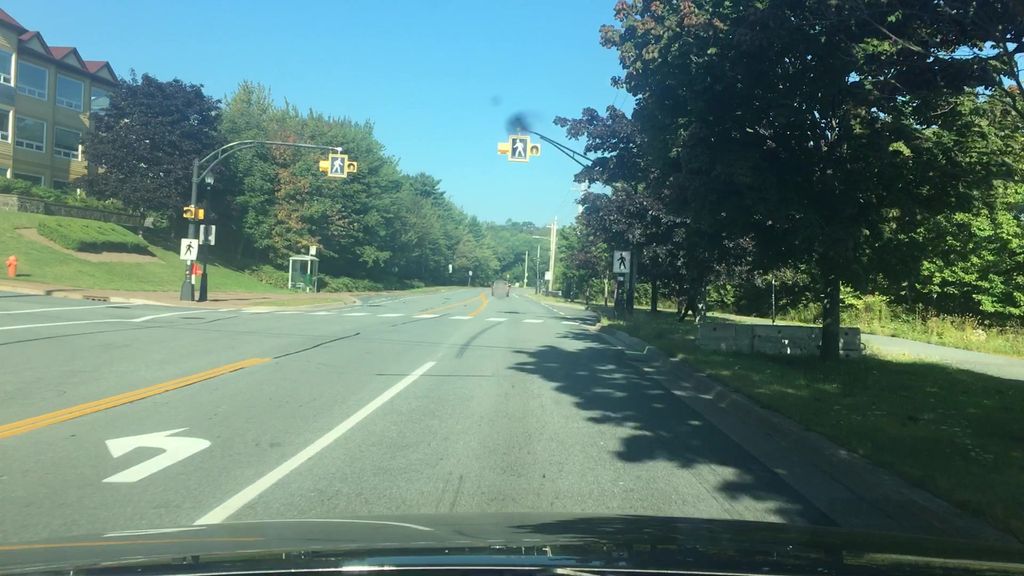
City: halifax